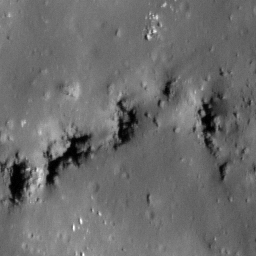
Pit: Tycho 15a
Host crater: Tycho
Host type: impact_melt
Lunar coordinates: latitude -43.145, longitude 349.633